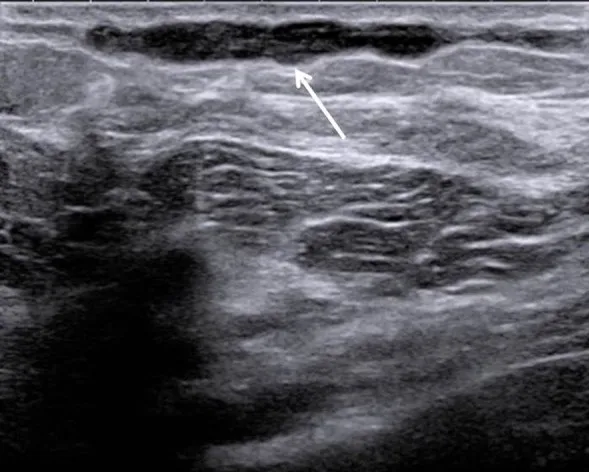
2D ultrasound: hypoechogenic subcutaneous and uncompressible linear structure.
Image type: radiology (ultrasound)